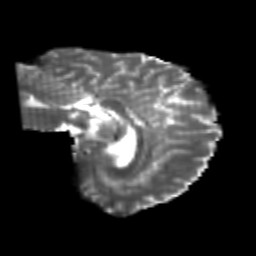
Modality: T2w
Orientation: sagittal
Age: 20
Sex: male
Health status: healthy
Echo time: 0.074 s